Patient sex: M
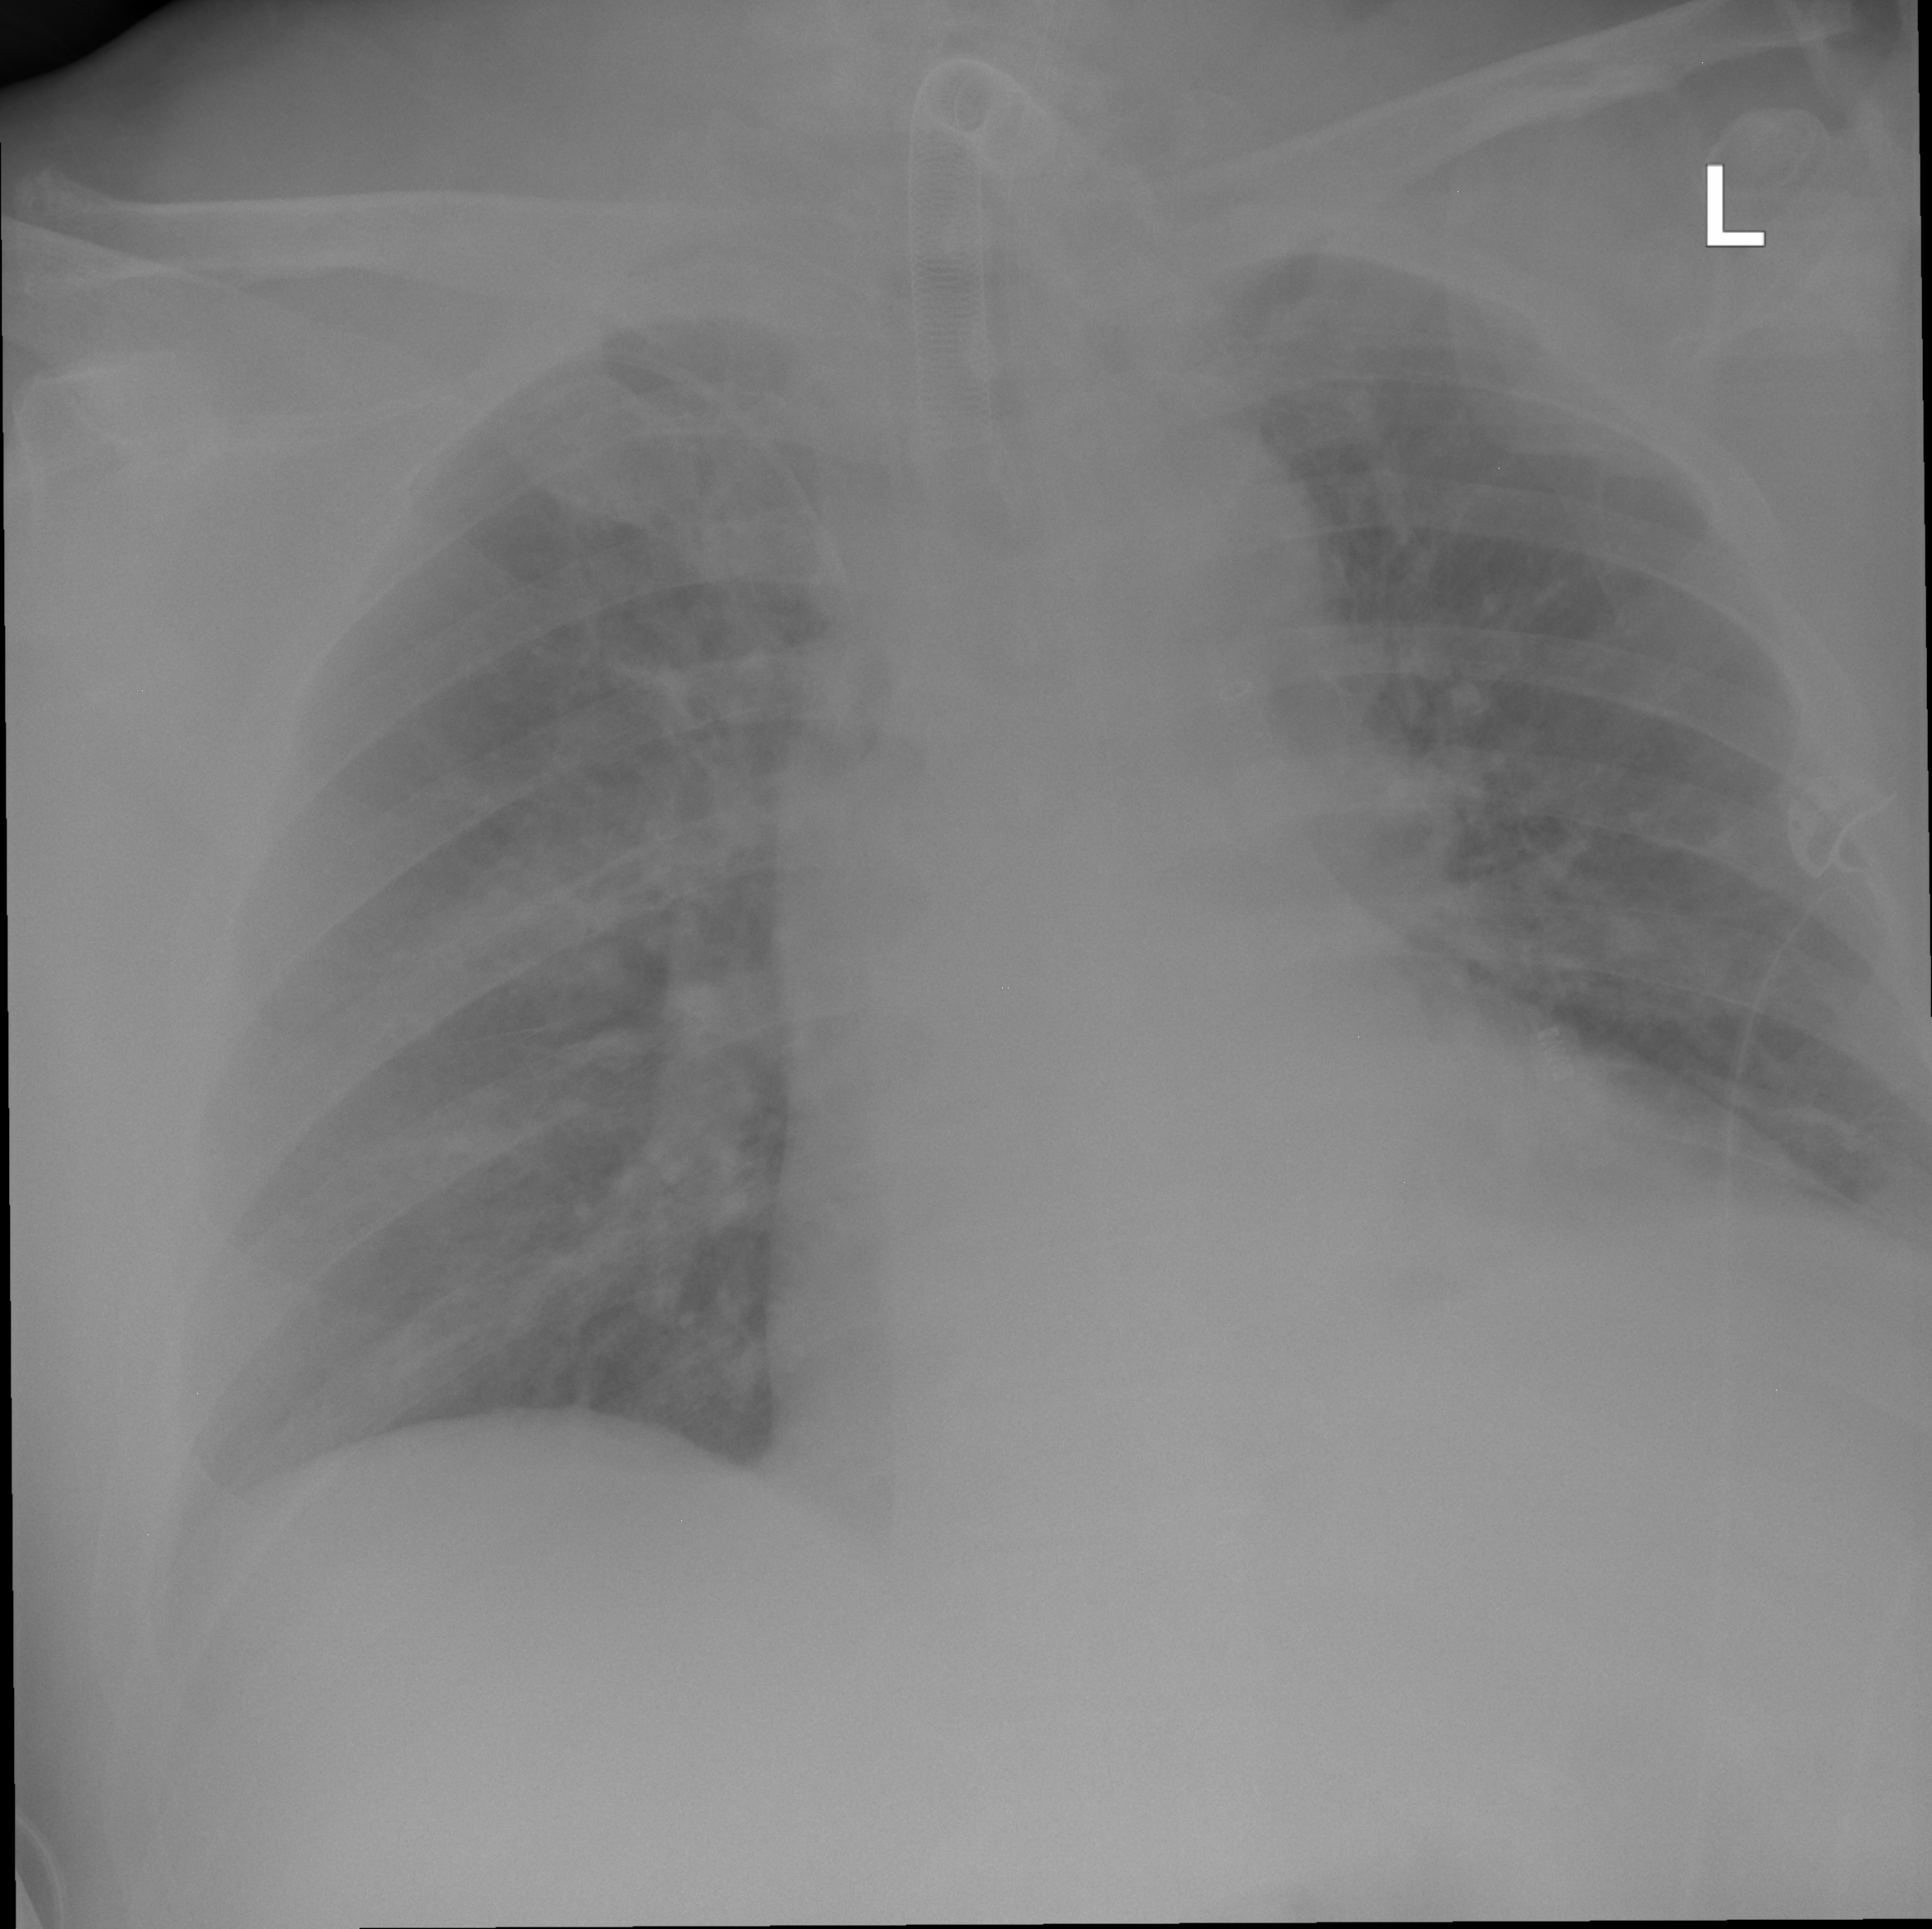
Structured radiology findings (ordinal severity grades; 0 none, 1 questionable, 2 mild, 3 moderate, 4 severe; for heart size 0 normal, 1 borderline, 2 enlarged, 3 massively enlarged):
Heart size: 0
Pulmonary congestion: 2
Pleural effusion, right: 0
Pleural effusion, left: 0
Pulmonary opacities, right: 0
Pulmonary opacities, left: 0
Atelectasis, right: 0
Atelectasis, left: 0